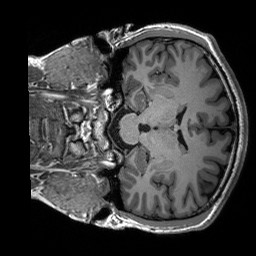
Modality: T1w
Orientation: coronal
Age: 22
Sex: male
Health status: healthy
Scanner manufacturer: siemens
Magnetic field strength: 3 T
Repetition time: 2.53 s
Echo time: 0.00227 s